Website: apple
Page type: billing-address
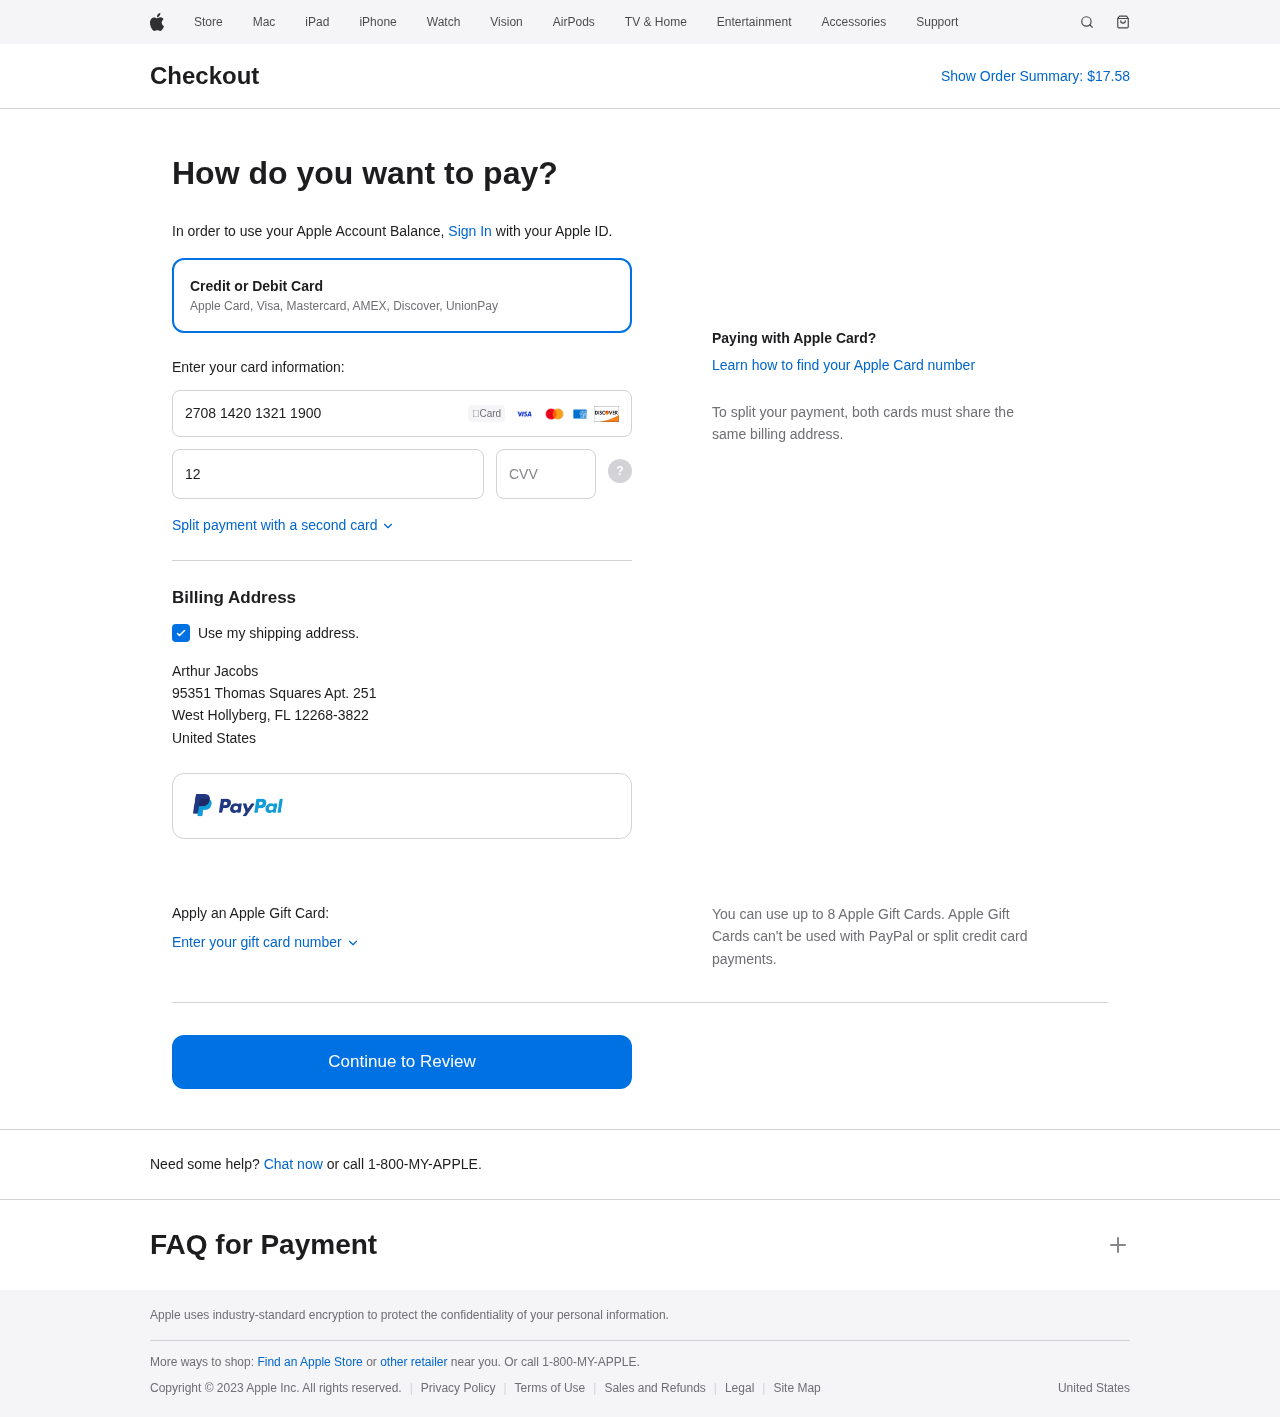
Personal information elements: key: PII_CARD_CVV
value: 811
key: PII_CARD_EXPIRY
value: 12/26
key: PII_CARD_NUMBER
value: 2708 1420 1321 1900
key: PII_CITY
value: West Hollyberg
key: PII_COUNTRY
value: United States
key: PII_FULLNAME
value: Arthur Jacobs
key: PII_POSTCODE_FULL
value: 12268-3822
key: PII_STATE_ABBR
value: FL
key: PII_STREET
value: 95351 Thomas Squares Apt. 251
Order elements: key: ORDER_TOTAL
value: $17.58